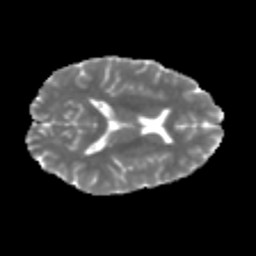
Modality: MD
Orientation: axial
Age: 24
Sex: male
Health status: healthy
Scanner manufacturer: philips
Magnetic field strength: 3 T
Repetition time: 10.379 s
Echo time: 0.0712 s